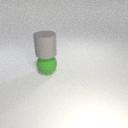
large gray rubber cylinder above large green rubber sphere